Interaction volume radius: 5 \u00c5
Interaction volume height: 10 \u00c5
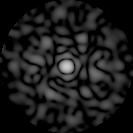
Disorder parameter: 0.8758